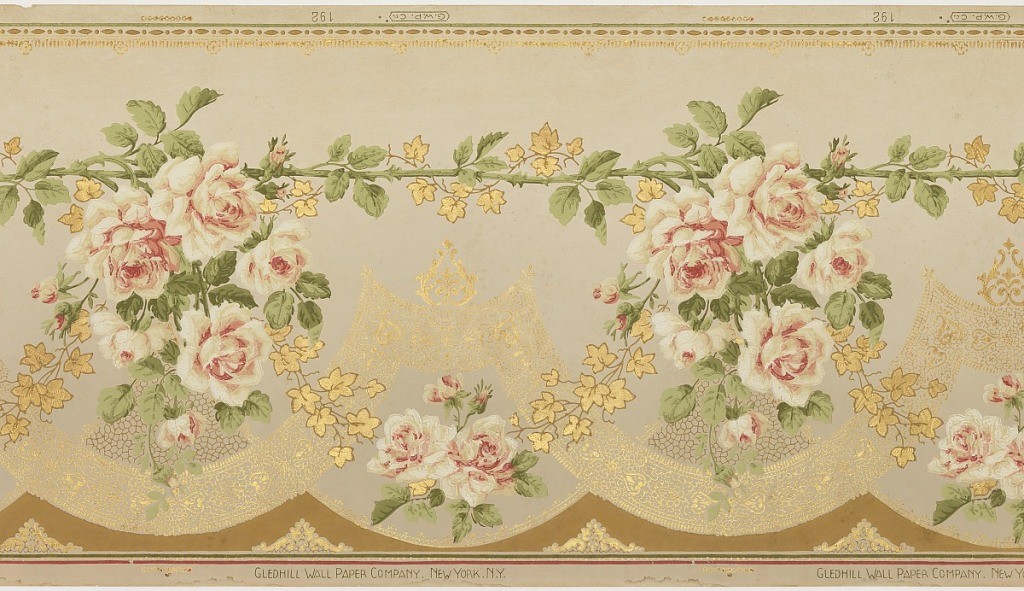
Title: Frieze
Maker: Gledhill Wall Paper Co., New York, New York, founded 1900
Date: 1905–1915
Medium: Machine-printed paper, embossed
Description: Floral design, with rose stem running horizontal near top with pendant rose clusters, lacy scallops below.